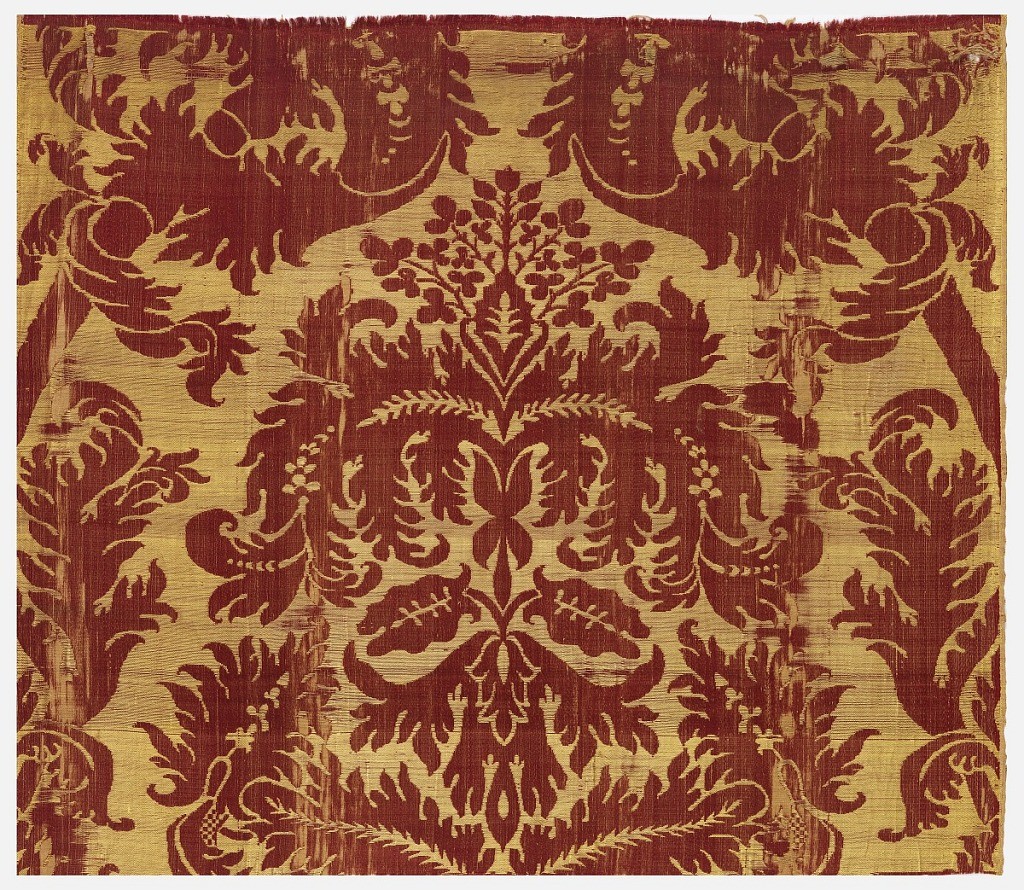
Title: Fragment
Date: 17th century
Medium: silk Technique: plain compound satin weave
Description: Large scale symmetrical pattern of red leaves on gold background.